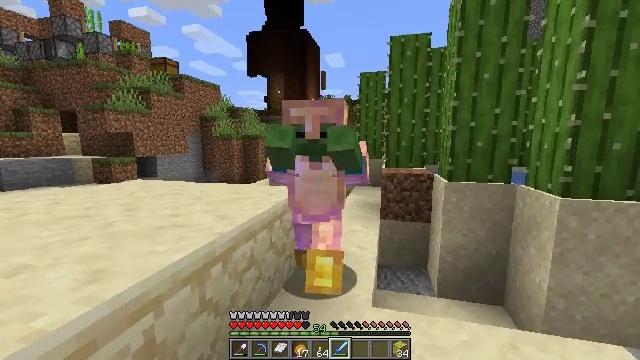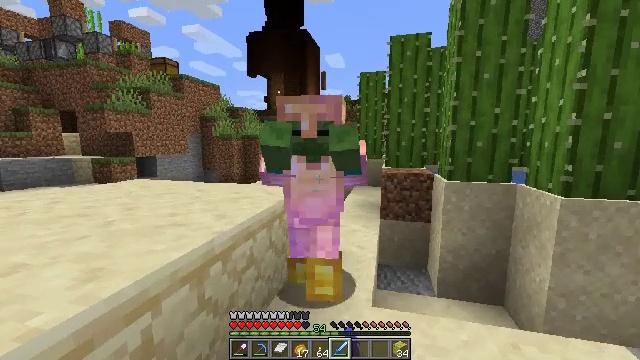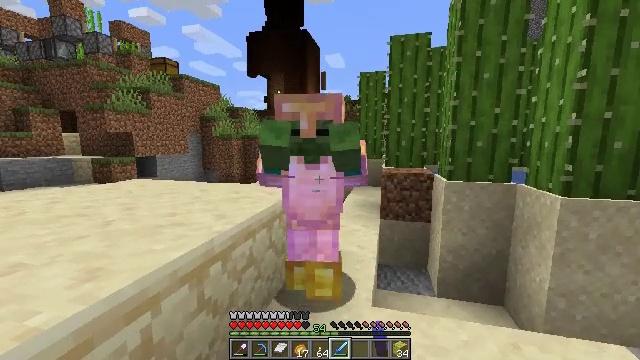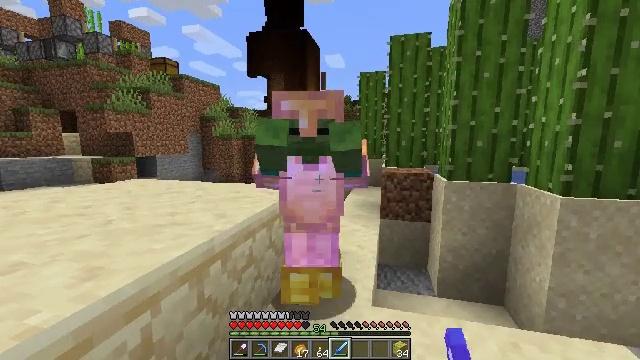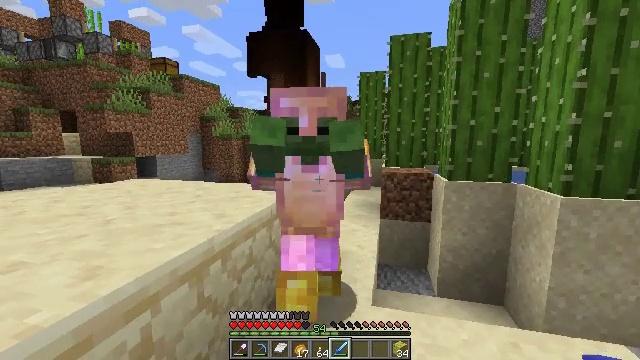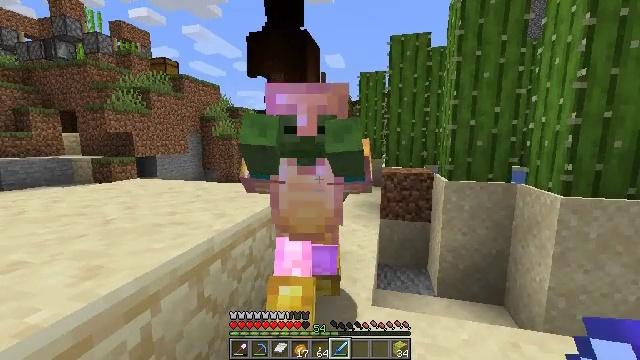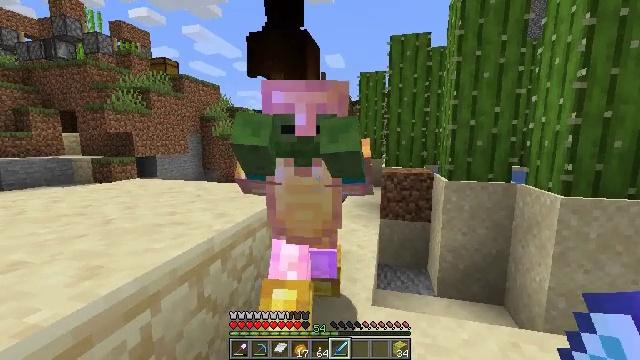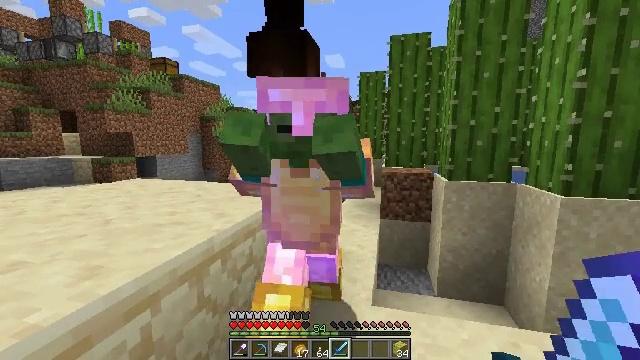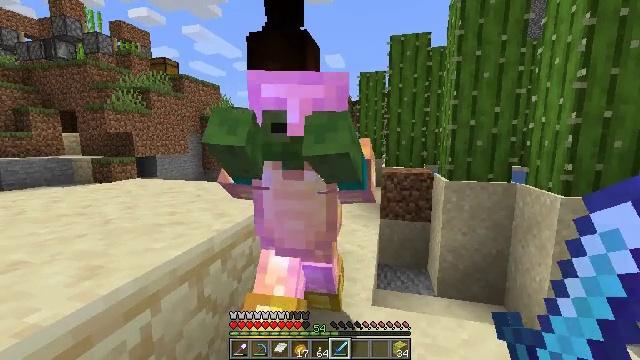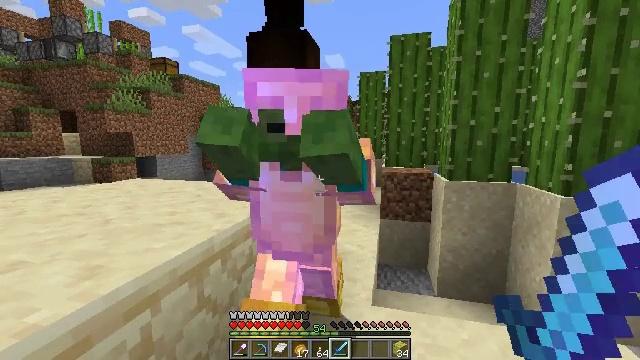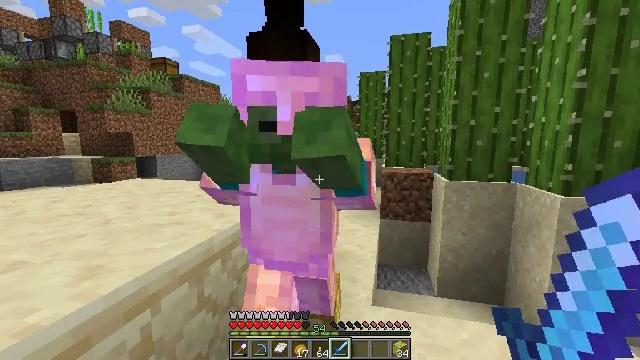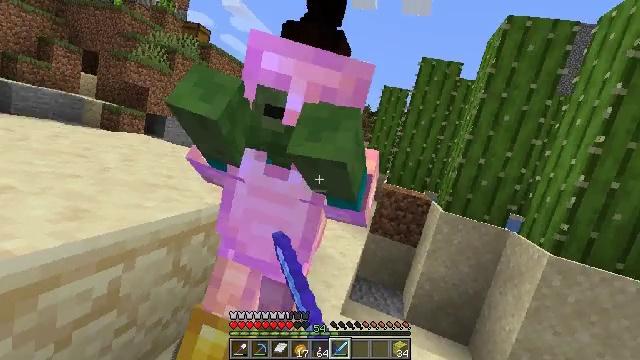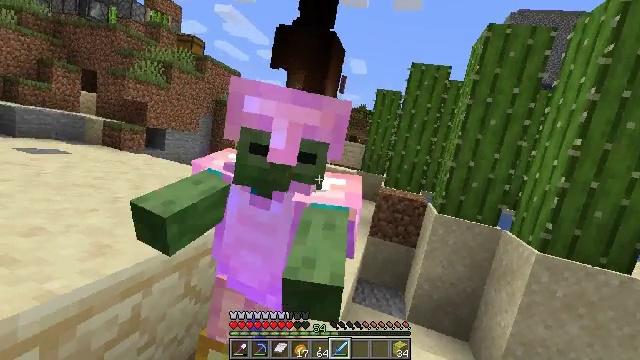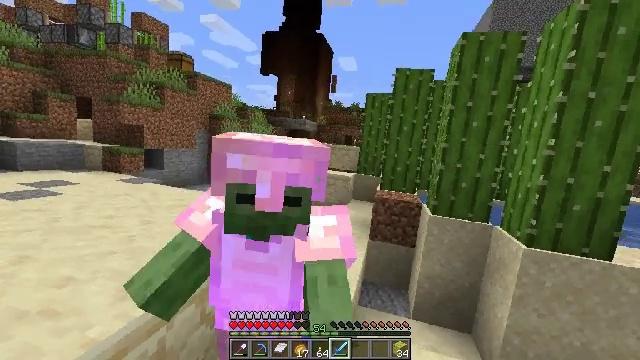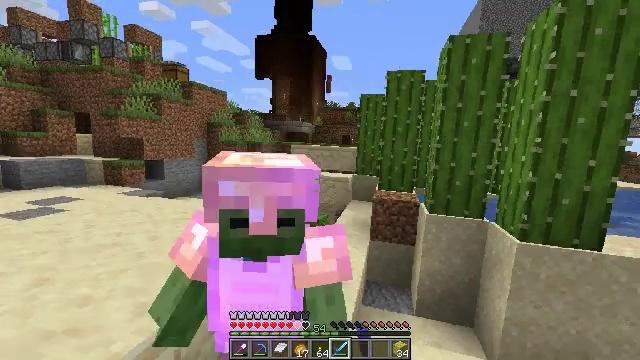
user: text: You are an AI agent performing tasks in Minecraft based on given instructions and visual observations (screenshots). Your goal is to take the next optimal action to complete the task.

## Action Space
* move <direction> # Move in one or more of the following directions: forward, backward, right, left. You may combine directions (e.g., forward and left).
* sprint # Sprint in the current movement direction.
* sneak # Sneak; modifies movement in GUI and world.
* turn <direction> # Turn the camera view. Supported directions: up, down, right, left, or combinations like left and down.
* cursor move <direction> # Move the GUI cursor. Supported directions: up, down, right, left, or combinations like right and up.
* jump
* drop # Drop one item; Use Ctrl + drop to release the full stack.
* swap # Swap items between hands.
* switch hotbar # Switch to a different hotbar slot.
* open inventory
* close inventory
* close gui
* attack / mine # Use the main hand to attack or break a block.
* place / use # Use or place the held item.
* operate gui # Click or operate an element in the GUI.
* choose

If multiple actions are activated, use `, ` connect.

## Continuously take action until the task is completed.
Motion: motion action
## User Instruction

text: Combat the zombie.
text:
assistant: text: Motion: no_op
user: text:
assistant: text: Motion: no_op
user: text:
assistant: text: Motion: no_op
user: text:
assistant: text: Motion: no_op
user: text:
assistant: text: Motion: no_op
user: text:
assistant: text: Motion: no_op
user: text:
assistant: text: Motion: no_op
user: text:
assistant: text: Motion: no_op
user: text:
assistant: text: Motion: no_op
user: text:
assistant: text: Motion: attack / mine
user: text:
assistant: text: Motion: attack / mine
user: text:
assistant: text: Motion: attack / mine
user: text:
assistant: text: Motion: no_op
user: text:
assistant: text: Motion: no_op
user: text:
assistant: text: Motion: no_op